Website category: movie
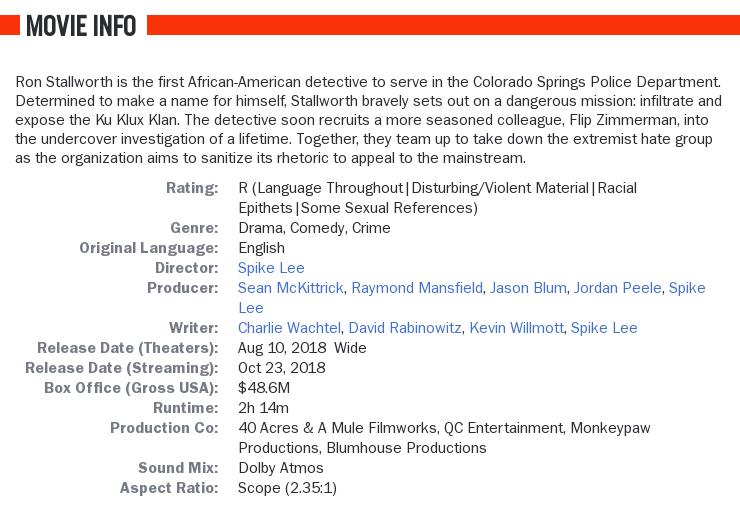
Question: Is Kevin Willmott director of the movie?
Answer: no

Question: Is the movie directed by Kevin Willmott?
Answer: no

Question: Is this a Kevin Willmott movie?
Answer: no

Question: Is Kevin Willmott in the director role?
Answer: no

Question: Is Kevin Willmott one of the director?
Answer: no

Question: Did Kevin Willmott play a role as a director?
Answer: no

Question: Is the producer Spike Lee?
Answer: no

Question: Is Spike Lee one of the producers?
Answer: no

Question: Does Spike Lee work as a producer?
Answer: no

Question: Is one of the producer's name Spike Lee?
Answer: no

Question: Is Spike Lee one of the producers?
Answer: no

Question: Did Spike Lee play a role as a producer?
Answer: no

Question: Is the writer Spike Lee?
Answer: yes

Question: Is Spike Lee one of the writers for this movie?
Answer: yes

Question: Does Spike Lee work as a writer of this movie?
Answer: yes

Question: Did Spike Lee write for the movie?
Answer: yes

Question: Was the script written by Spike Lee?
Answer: yes

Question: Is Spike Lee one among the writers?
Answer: yes

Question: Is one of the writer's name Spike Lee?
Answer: yes

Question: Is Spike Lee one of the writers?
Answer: yes

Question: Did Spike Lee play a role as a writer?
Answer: yes

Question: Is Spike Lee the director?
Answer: no

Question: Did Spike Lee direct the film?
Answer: no

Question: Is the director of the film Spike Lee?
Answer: no

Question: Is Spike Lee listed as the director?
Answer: no

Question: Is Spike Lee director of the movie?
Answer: no

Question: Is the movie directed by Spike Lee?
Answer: no

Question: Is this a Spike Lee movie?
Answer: no

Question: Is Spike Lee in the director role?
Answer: no

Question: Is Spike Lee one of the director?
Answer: no

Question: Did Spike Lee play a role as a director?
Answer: no